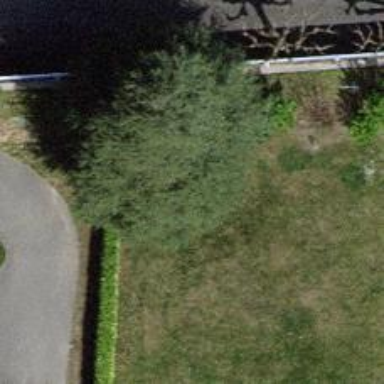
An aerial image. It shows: Needle-leaved tree in nature.